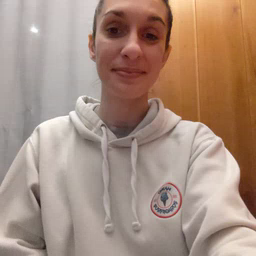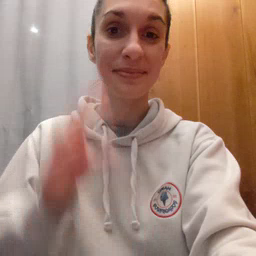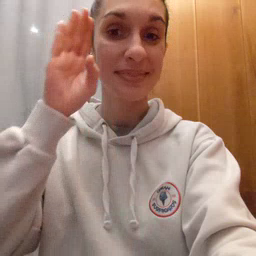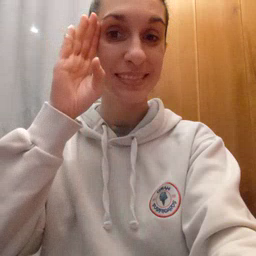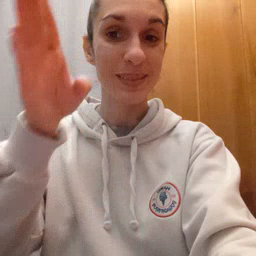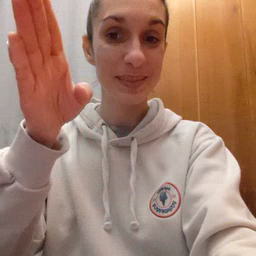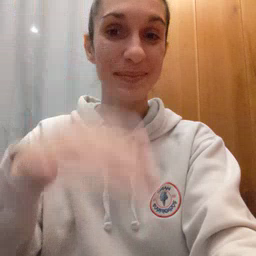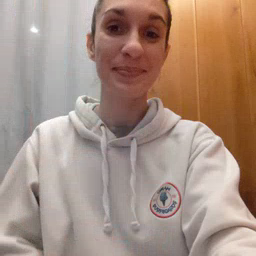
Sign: hello